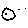
Label: smiley face